Field crop: tomato
Growth stage: 1
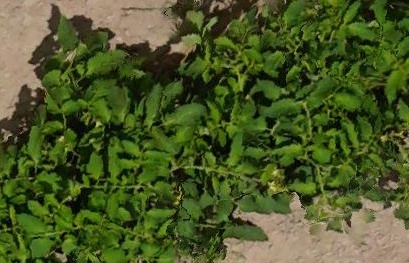
Species: tomato